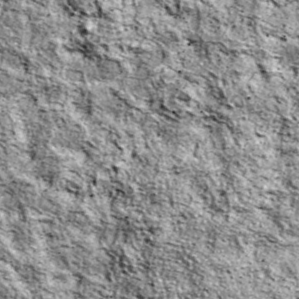
Label: non_frost